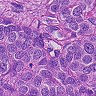
Metastatic tissue present: yes